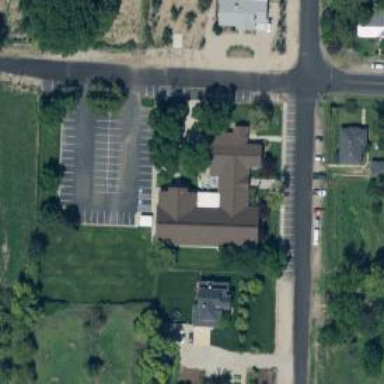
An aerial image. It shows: Building that serves as place of worship.